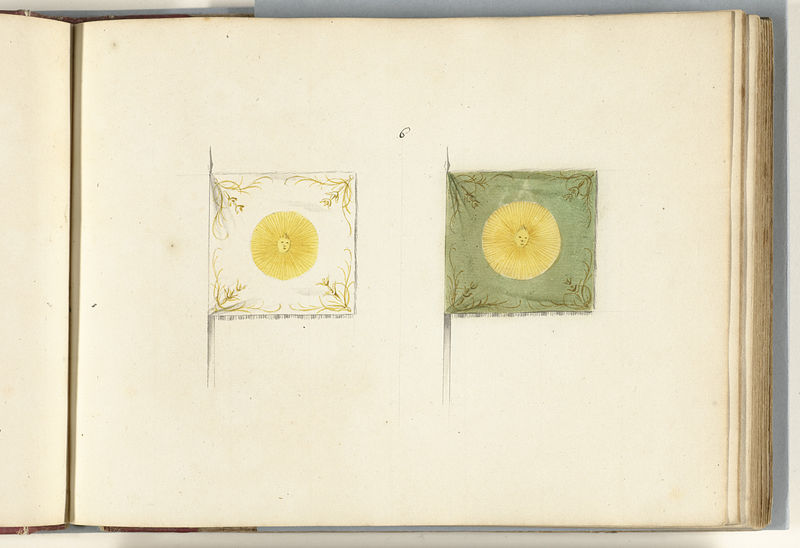
Titel: Frans standaarden veroverd bij de slag bij Ramillies
Standort: Amsterdam
Institution: Rijksmuseum
Schlagwörter: white, black, empty, face, gold, green, lace, painting, yellow, tapestry, two, sun, light, drawing, paper, decoration, color, faces, pair, flag, flags, design, art, ornaments, circle, cloth, book, page, round, vine, ring, beams, point, pole, pages, poles, stamps, yllow, 나무, 책, 태양, 깃발, 얼굴, flourishes, standarts, standart, green flag